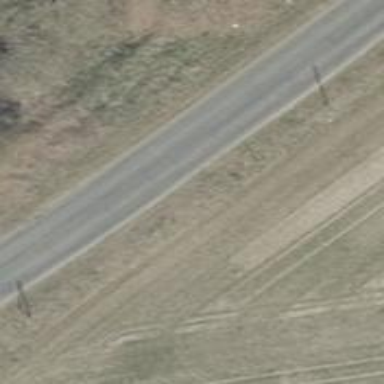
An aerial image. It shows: Asphalt road classified as tertiary.